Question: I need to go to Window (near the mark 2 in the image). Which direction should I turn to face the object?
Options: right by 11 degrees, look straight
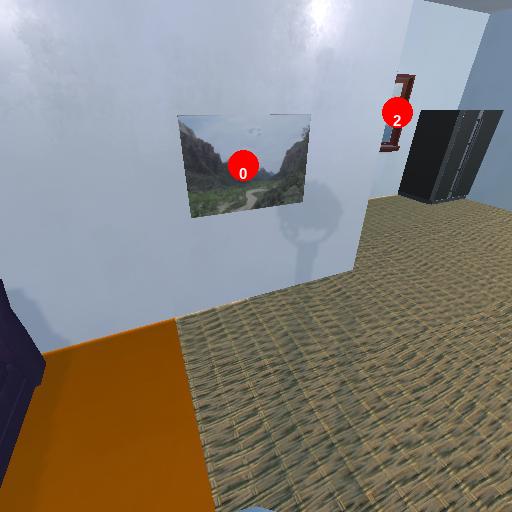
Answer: right by 11 degrees